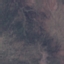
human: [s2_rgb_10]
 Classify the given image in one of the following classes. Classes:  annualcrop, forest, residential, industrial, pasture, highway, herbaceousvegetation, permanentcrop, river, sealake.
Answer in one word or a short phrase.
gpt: HerbaceousVegetation